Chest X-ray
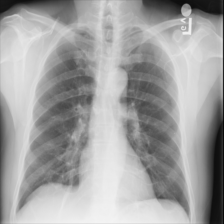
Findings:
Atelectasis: negative
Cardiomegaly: negative
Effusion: negative
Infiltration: negative
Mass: negative
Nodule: negative
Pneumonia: negative
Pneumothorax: negative
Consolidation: negative
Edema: negative
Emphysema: negative
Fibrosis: negative
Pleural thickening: negative
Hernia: negative